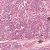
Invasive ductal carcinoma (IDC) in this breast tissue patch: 0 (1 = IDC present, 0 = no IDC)